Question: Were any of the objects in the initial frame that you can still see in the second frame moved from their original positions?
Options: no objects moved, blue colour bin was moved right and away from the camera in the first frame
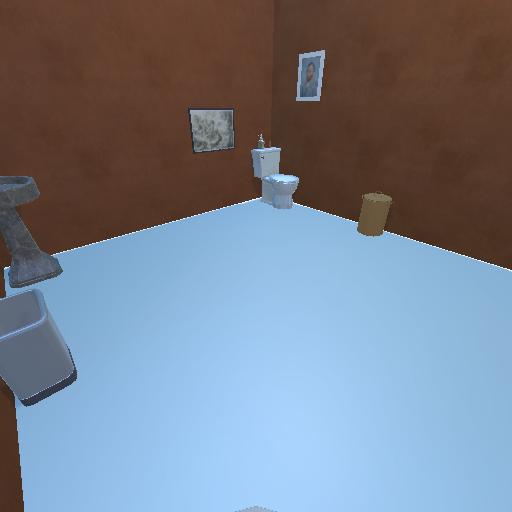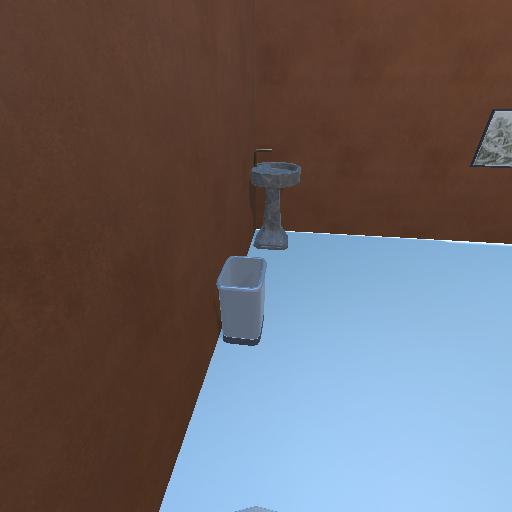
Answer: no objects moved